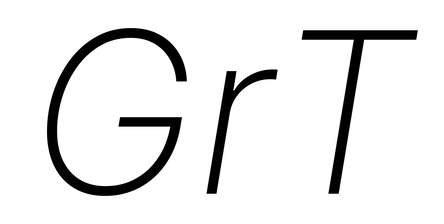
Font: Inter-Italic_ExtraLight_Italic